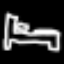
Label: bed